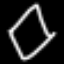
Label: diamond